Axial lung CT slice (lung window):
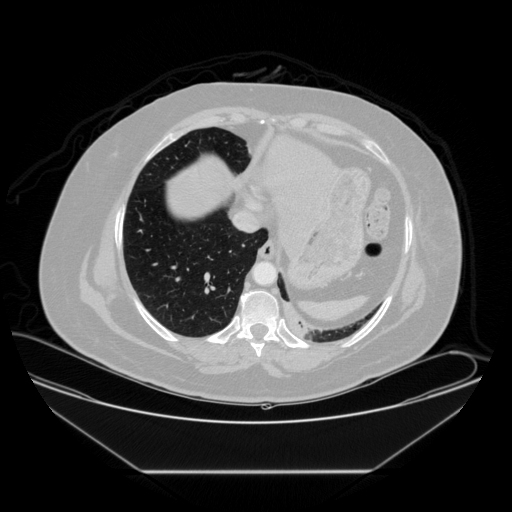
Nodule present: no